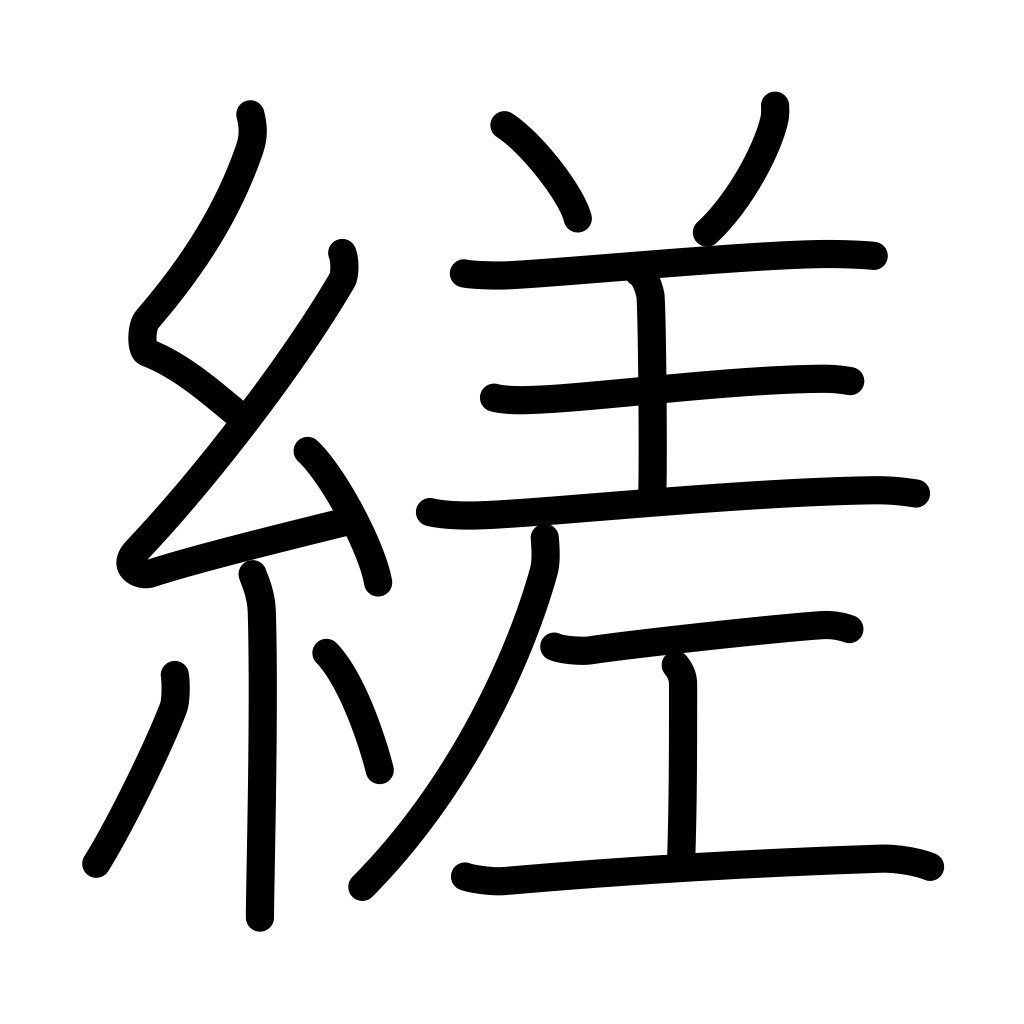
Meaning: twist